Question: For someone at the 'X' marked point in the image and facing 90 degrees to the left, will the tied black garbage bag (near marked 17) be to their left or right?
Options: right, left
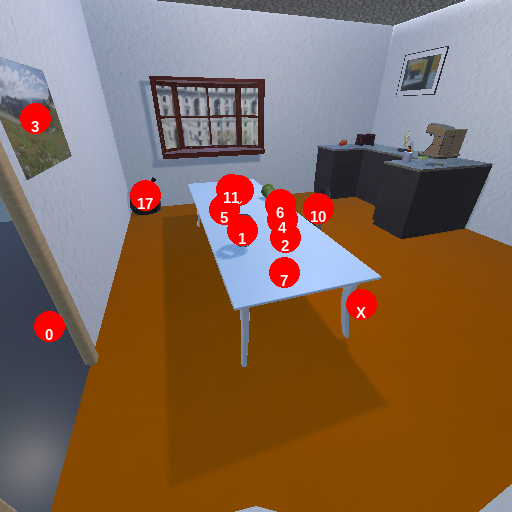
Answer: right